Question: Any ideas on how to make the text appear 'inline'?
I made a polaroid photo effect on my portfolio, the rotate completely ruins the font, unsure if there is a fix.

rest assured, it's not so bad with my current font but other fonts look awful.
Code:
'''
figure.polaroid {
width: 221px;
height: 240px;
-webkit-transform: rotate(5deg);
-moz-transform: rotate(5deg);
background-color: white;
padding: 10px;
box-shadow: 1px 2px 10px black;
margin-top: 25px;
border-radius: 5px;
}
'''
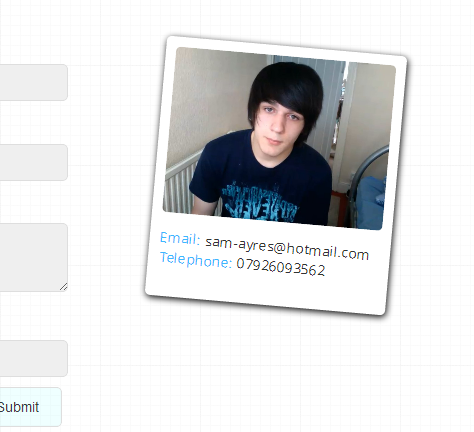
Answer: Let me guess, Chrome?
Try '-webkit-backface-visibility: hidden;'
I've read that some people avoid this issue by applying a 3d transform for rotation, such as 'transform: rotate3d(1, 2.0, 3.0, 10deg)', so that might be a cleaner solution.